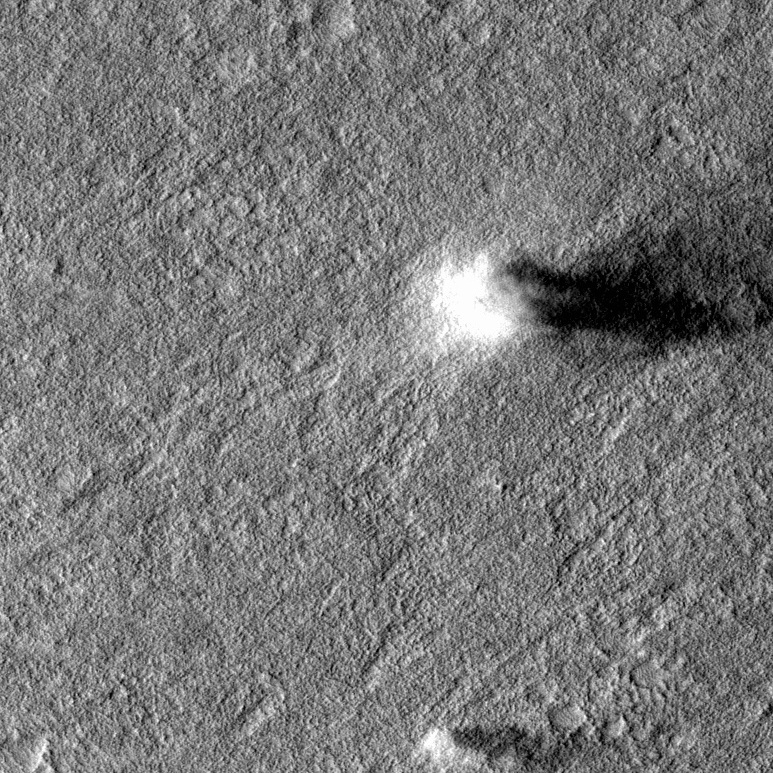
Label: dustdevil, dustdevil